Question: Let us say that we input the following RDF code to the W3C RDF validator at <URL>.
'''
<?xml version="1.0" encoding="UTF-8"?>
<rdf:RDF
xmlns:rdf="http://www.w3.org/1999/02/22-rdf-syntax-ns#"
xmlns:xsd="http://www.w3.org/2001/XMLSchema#"
xmlns:uni="http://www.example.org/uni-ns#">
<rdf:Description rdf:about="949352">
<uni:name>Grigoris Antoniou</uni:name>
<uni:title>Professor</uni:title>
</rdf:Description>
</rdf:RDF>
'''
Once I ask to parse the RDF code, I find that in the triples, the RDF URI has been replaced with the own URI of the validator.

Should not the subject of the triples be 'http://www.w3.org/1999/02/22-rdf-syntax-ns#949352'?
Why does the validator do this?
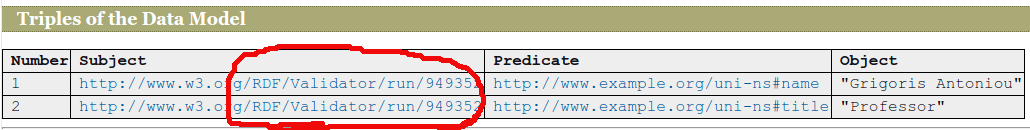
Answer: The <URL> takes an IRI as value.
You have '949352' as value, which is a relative IRI. It gets resolved to the IRI of the base document (which is the validator in your case).
You could, for example, provide an absolute IRI (example 1), or specify the 'xml:base' (example 2).
'''
<?xml version="1.0" encoding="UTF-8"?>
<rdf:RDF
xmlns:rdf="http://www.w3.org/1999/02/22-rdf-syntax-ns#"
xmlns:xsd="http://www.w3.org/2001/XMLSchema#"
xmlns:uni="http://www.example.org/uni-ns#">
<rdf:Description rdf:about="http://my-site.example.com/my-page/949352">
<uni:name>Grigoris Antoniou</uni:name>
<uni:title>Professor</uni:title>
</rdf:Description>
</rdf:RDF>
'''
'''
<?xml version="1.0" encoding="UTF-8"?>
<rdf:RDF
xmlns:rdf="http://www.w3.org/1999/02/22-rdf-syntax-ns#"
xmlns:xsd="http://www.w3.org/2001/XMLSchema#"
xmlns:uni="http://www.example.org/uni-ns#"
xml:base="http://my-site.example.com/my-page/">
<rdf:Description rdf:about="949352">
<uni:name>Grigoris Antoniou</uni:name>
<uni:title>Professor</uni:title>
</rdf:Description>
</rdf:RDF>
'''